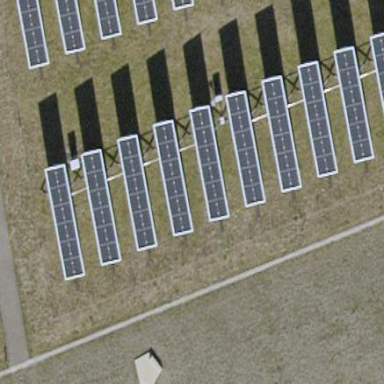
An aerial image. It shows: Solar power generator utilizing photovoltaic technology with solar photovoltaic panels.